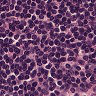
Metastatic tissue present: no